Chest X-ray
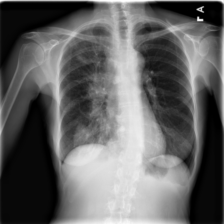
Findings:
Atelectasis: negative
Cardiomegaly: negative
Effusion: negative
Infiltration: positive
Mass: positive
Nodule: negative
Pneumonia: negative
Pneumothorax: negative
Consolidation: negative
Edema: negative
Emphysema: negative
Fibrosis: negative
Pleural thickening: negative
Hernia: negative